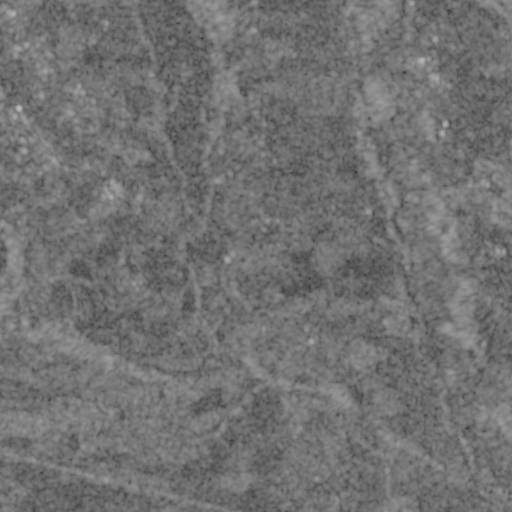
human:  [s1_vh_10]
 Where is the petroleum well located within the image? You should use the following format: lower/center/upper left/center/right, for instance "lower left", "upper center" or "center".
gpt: The petroleum well is located in the center right of the image.
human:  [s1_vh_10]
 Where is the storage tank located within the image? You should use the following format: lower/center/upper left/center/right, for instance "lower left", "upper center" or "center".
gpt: The storage tank is located in the upper left of the image.
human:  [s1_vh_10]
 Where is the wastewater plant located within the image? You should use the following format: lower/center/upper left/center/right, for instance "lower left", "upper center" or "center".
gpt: The wastewater plant is located in the lower left of the image.
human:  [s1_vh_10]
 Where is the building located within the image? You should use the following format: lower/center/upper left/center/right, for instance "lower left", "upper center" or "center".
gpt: There is no building in the image.

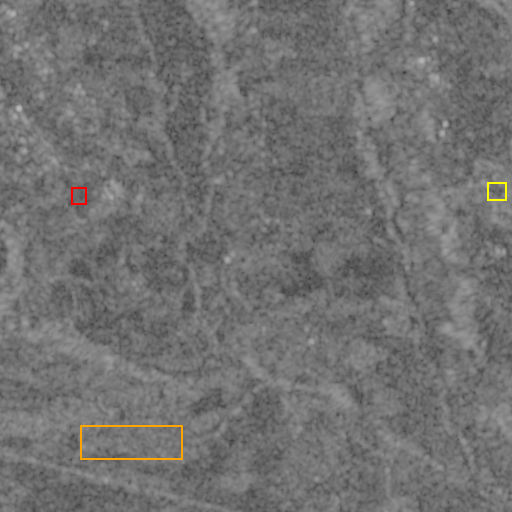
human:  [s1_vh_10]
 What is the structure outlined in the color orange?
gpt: The structure outlined in orange is a crop field.
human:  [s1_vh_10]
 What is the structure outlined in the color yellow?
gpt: The structure outlined in yellow is a park.
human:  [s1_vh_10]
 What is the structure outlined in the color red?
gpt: The structure outlined in red is a parking lot.
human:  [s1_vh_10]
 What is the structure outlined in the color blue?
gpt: There is no blue outline.